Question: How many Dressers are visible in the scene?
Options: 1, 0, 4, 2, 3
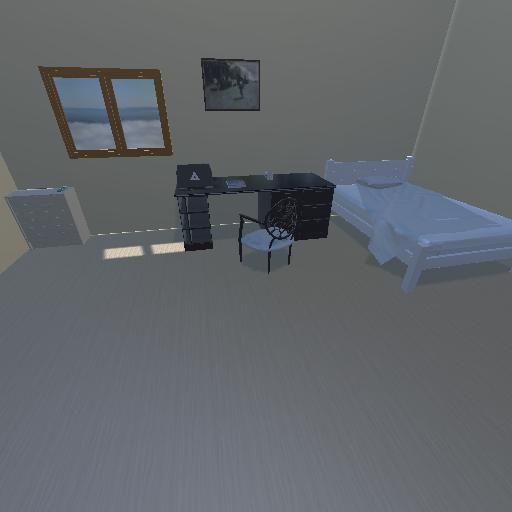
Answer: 1